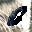
Label: 0